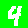
Digit: 4